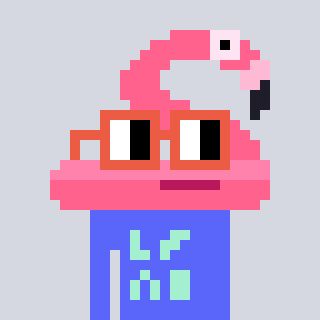
a pixel art character with square orange glasses, a flamingo-shaped head and a purple-colored body on a cool background